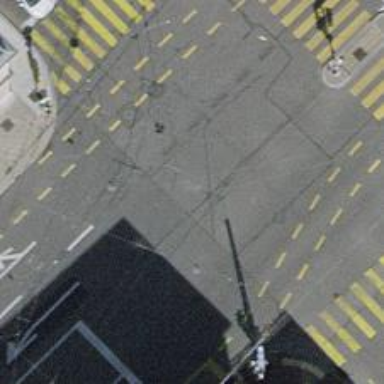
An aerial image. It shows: Road with traffic signals.